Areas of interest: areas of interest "Residential"
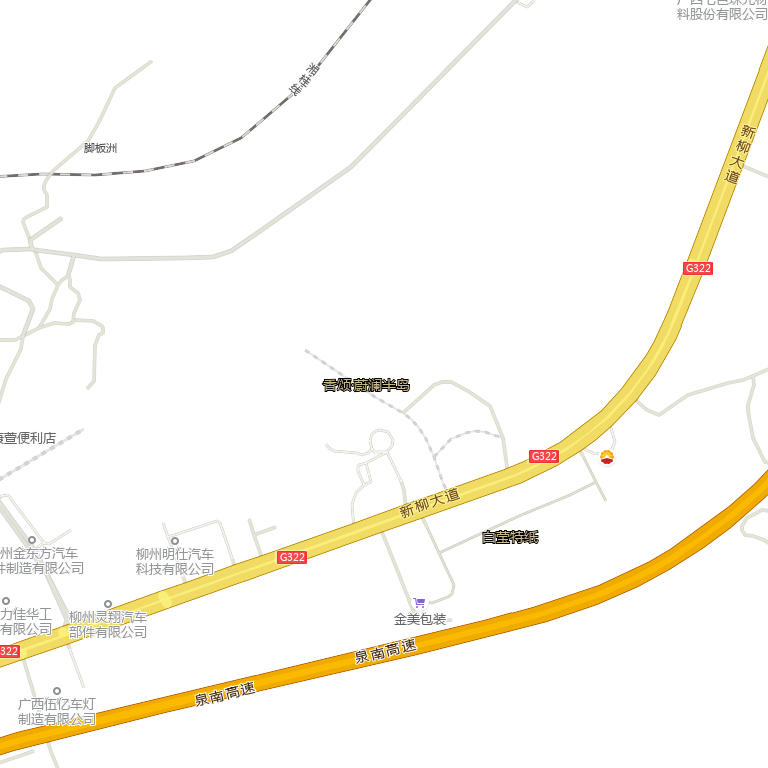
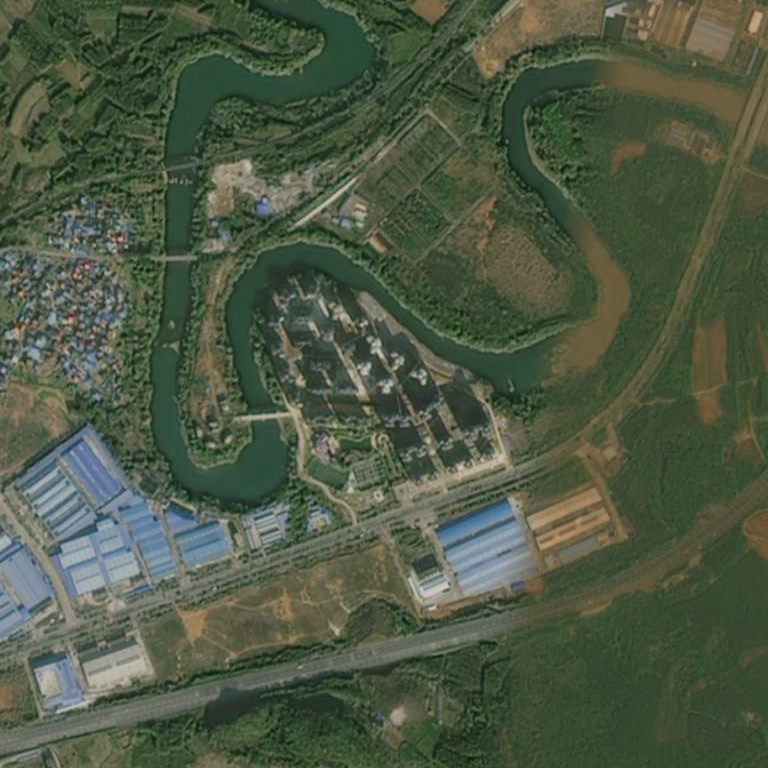